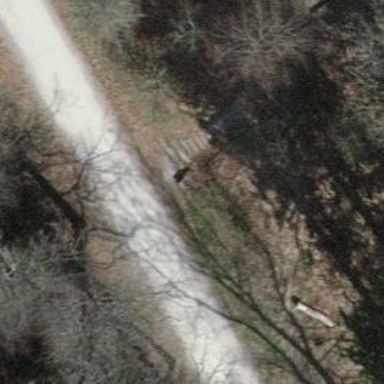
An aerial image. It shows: Set of steps with fine gravel surface. The trail visibility is excellent and there is ramp available.